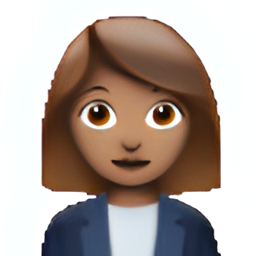
Name: female office worker type 4
Emoji: 👩🏽‍💼
Group: People & Body
Sub-group: person-role